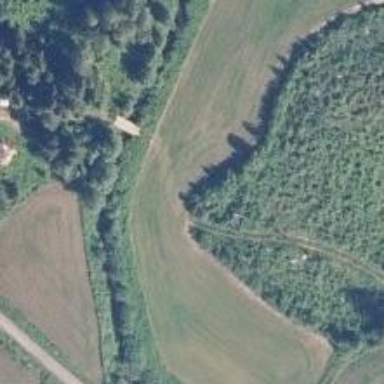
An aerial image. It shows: Track road with bridge.